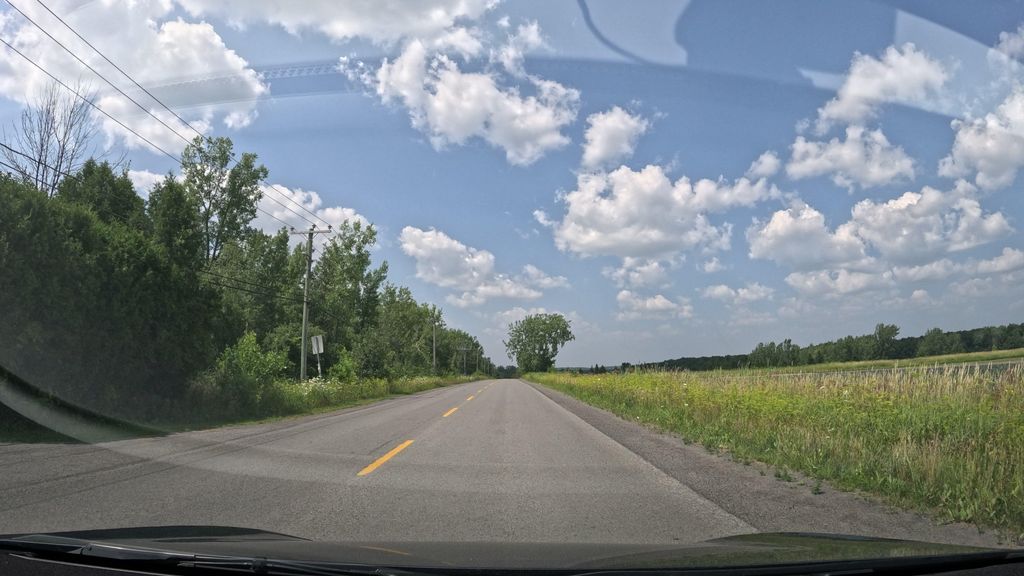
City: montreal